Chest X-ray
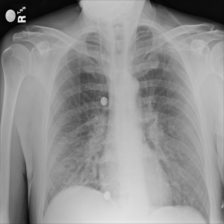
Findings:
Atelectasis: negative
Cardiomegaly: negative
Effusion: negative
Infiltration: negative
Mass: negative
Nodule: negative
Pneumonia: negative
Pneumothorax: negative
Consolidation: negative
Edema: negative
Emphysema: negative
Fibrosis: negative
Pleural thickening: negative
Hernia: negative